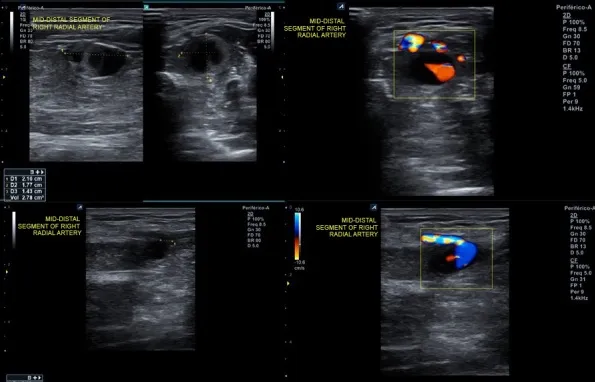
Post-procedure Doppler ultrasound evidenced proximal radial artery pseudoaneurysm.
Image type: radiology (ultrasound)